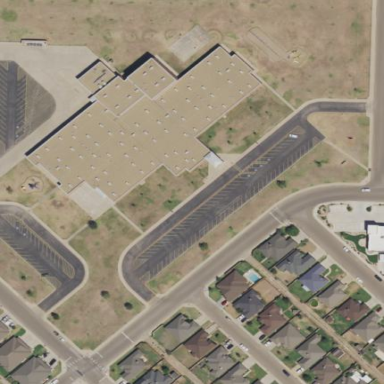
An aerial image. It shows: School building.